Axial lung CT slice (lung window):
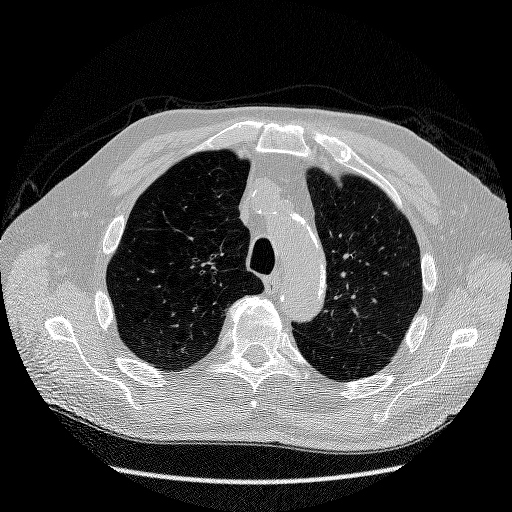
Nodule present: no